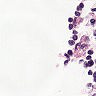
Metastatic tissue present: no